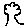
Label: tree